Question: We have a big .NET project consisting of many modules, which are implemented as Visual Studio library projects and compiled into respective assemblies (DLLs).
We have a layered architecture and we manage dependencies between the modules / layers by setting references between the Visual Studio projects / assemblies. This allows us to separate APIs/SPIs from the implementations, and keep distinct layers separated, thus effectively enforcing the constraints of our architecture.
However, simetimes we wish we could (transitively) re-export the types imported in one assembly to any further assembly which has a reference to the importing assembly.
For example, suppose a type 'T' is defined in assembly 'A', assembly 'B' references 'A', and assembly 'C' references 'B', like this:
'''
A <-- B <-- C
'''
We would like to 'see' the type 'T' in assembly 'C', without explicitly setting the reference to 'A' in the assembly 'C'. We would like to somehow the reference to 'A' in 'B' instead.
Is it possible?
P. S. Why do we want to do this? Because some types are used throuout the application (think of utility/helper classes or common interfaces) and it would be annoying to duplicate the references in every project which depends on these types. Furthermore, when we refactor our code and move these around, we get lots of error messages because of missing references.
To clarify, here is a simple diagram.

Not only does 'Consumer B' depend on 'B', but also on 'A', since 'B' extends 'A'. However, if 'A' is defined in a different assembly than the assembly of 'B', then we also add a reference to the assembly of 'A' (the same applies to providers). But there is no actual to add this reference, since the dependency on 'A' from the fact that we depend on 'B' and 'B' extends 'A'. What we really need is to somehow the dependency of 'B' on 'A'.
How can this scenario emerge? Suppose there was only one interface 'B' and you decided to extract common interface ('A') from 'B' and place it in a separate assembly such that some other modules can reuse the new interface without adding the dependency on the original interface. And there you go: now you'll have to add a reference to the new assembly everywhere 'B' was used before.
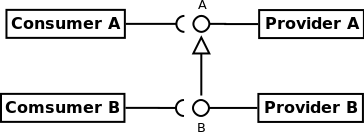
Answer: There's an attribute on assemblies in .net where you can tell an assembly that the type it is expecting to be there, would be in another.
'''
[assembly:TypeForwardedToAttribute(typeof(Example))]
'''
Sounds like a usage of 'Type Forwarding' to me <URL>
see also <URL>